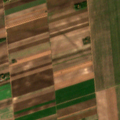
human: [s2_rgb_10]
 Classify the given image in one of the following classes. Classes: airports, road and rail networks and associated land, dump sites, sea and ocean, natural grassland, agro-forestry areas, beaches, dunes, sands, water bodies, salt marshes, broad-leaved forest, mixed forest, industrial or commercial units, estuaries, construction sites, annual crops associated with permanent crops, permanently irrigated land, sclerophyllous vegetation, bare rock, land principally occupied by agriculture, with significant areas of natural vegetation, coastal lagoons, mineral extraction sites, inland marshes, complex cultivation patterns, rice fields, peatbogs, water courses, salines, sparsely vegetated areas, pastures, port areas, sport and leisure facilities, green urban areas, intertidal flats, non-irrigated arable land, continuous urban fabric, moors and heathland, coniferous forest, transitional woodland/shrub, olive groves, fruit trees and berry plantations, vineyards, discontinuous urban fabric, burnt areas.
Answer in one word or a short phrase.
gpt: non-irrigated arable land